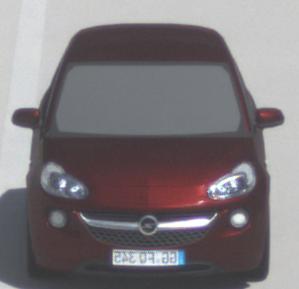
Make: Opel
Model: ADAM 1.2
Detailed model: ADAM
Model produced from: 2013/01
Model produced until: 2014/11
Doors: 3
Color: red
Road condition: dry road
Daytime: midday
Contrast: high contrast